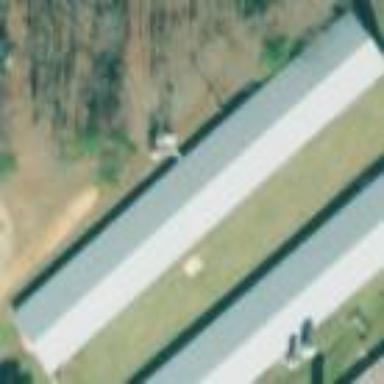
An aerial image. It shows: Poultry house.